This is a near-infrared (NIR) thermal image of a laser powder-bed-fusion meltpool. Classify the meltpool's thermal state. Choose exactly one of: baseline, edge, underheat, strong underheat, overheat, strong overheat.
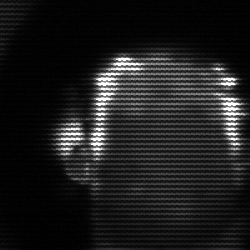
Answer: baseline